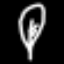
Label: leaf